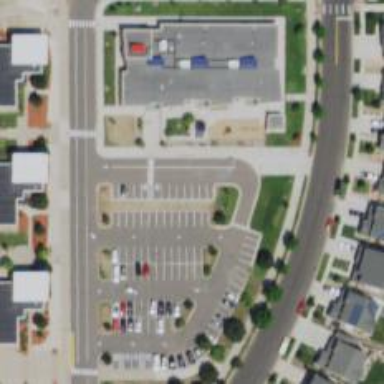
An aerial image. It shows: Parking space.